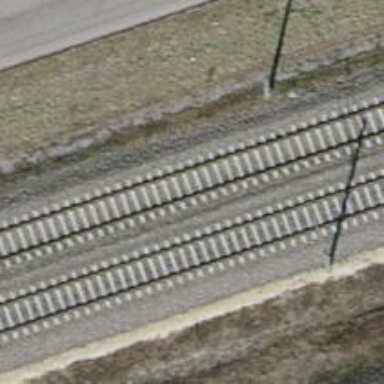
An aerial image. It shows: Milestone along the railway with catenary mast.